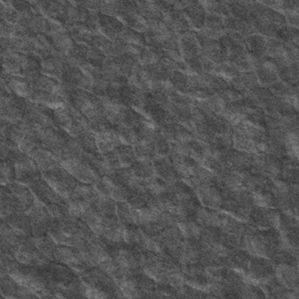
Label: frost